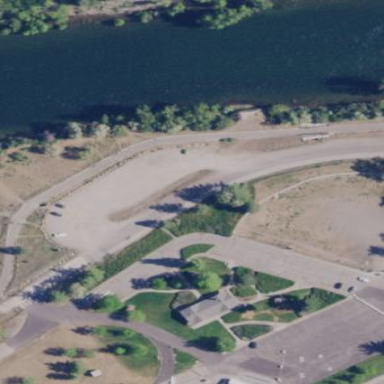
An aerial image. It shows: Parking area with unpaved surface.